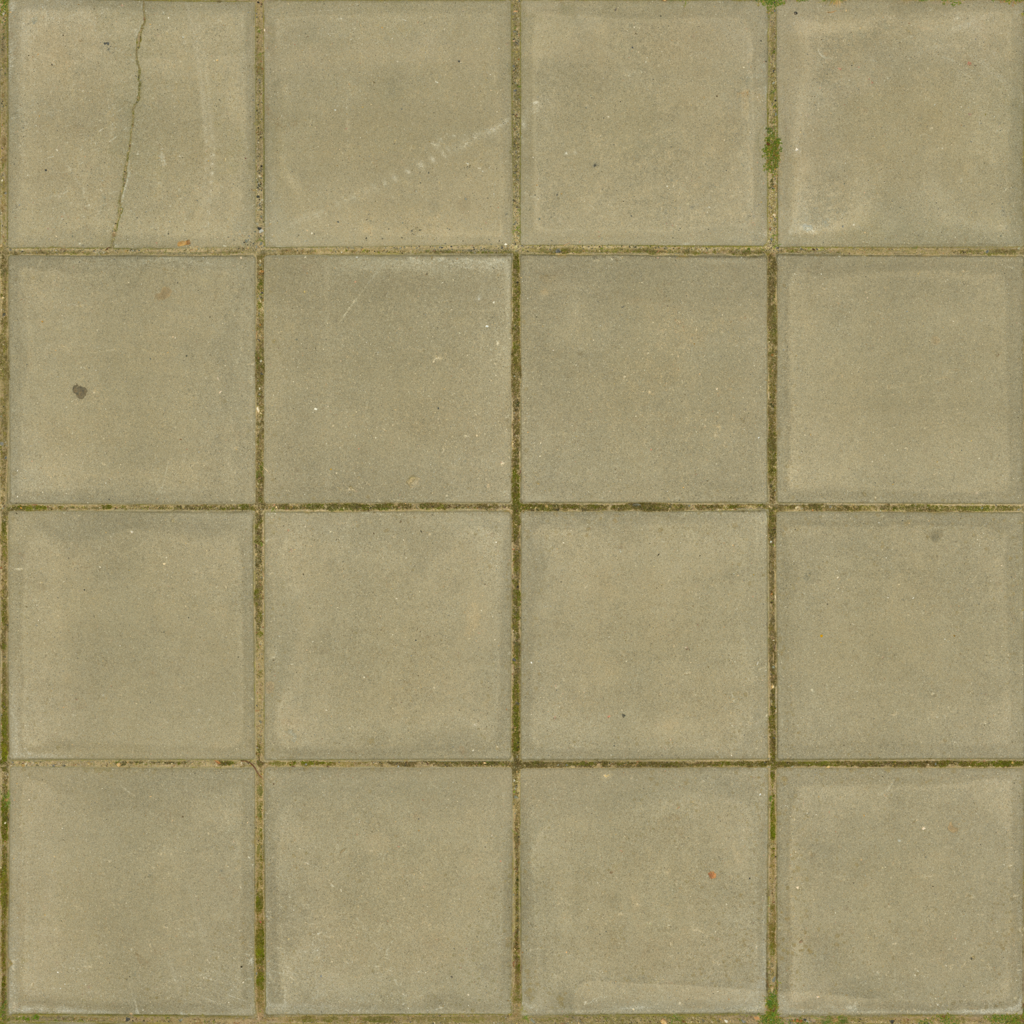
Texture map type: Color